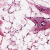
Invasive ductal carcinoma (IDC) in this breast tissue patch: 0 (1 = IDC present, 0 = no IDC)